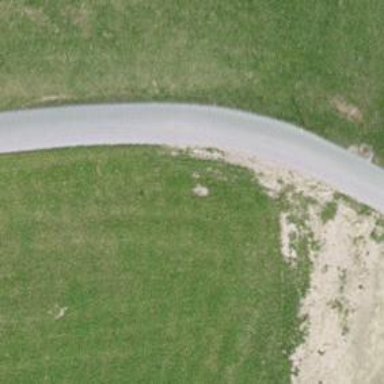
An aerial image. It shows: Unclassified paved road.